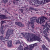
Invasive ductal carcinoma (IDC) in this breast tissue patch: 1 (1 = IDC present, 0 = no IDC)